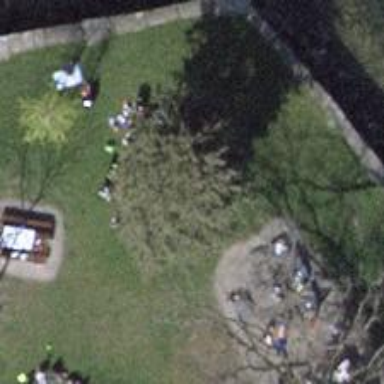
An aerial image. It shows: Barbecue facility.